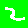
Digit: 2